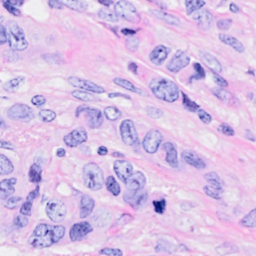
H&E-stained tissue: Breast